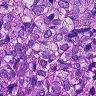
Metastatic tissue present: yes